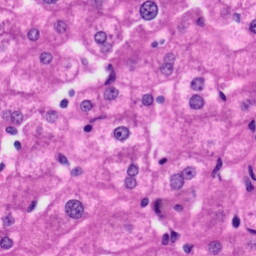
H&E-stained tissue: Liver